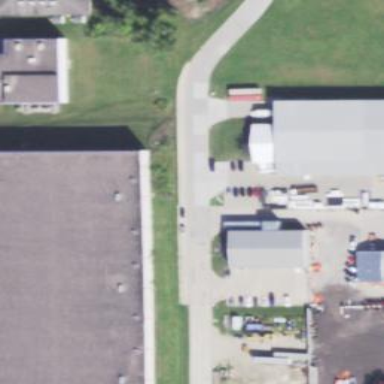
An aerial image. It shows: Warehouse.